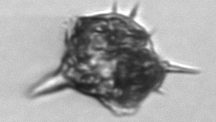
Label: Amylax